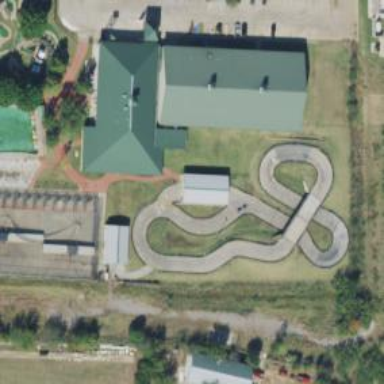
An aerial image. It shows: Karting raceway.